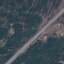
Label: Highway